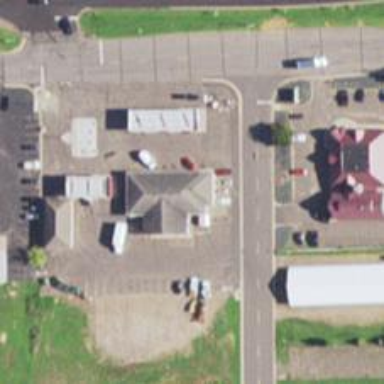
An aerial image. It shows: Convenience shop.